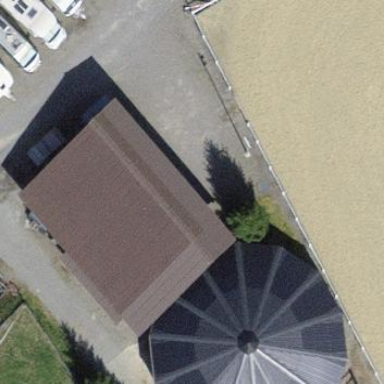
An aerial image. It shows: View of roof of building.